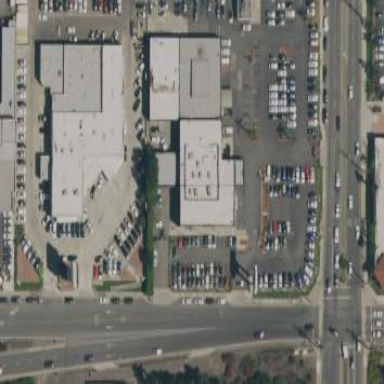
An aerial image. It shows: Commercial building with car shop inside.